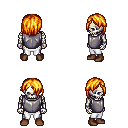
a pixel art fantasy rpg character, male body template, skeleton, steel chest armor, white pants, light blonde bangs hairstyle, brown shoes, four views (front, back, left, right), 2x2 character sprite sheet, small pixel art, hard edges, no anti-aliasing